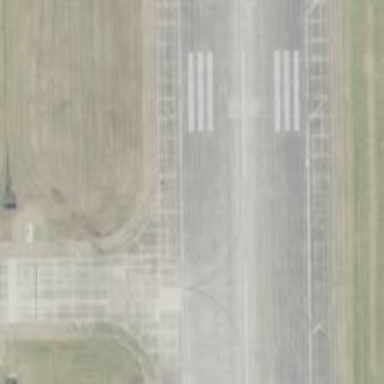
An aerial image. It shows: View of runway in airport.